Field crop: maize
Growth stage: 1
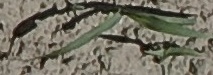
Species: sorghum